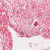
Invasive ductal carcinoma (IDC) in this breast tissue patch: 0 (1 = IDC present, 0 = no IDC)